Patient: sex M, age 75
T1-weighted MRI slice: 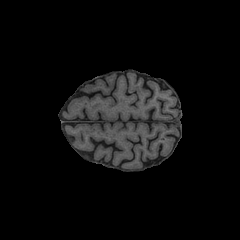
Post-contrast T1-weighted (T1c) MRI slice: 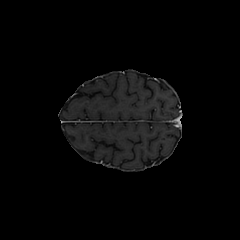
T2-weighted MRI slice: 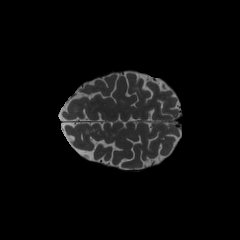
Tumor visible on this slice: yes
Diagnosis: Glioblastoma, IDH-wildtype
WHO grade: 4